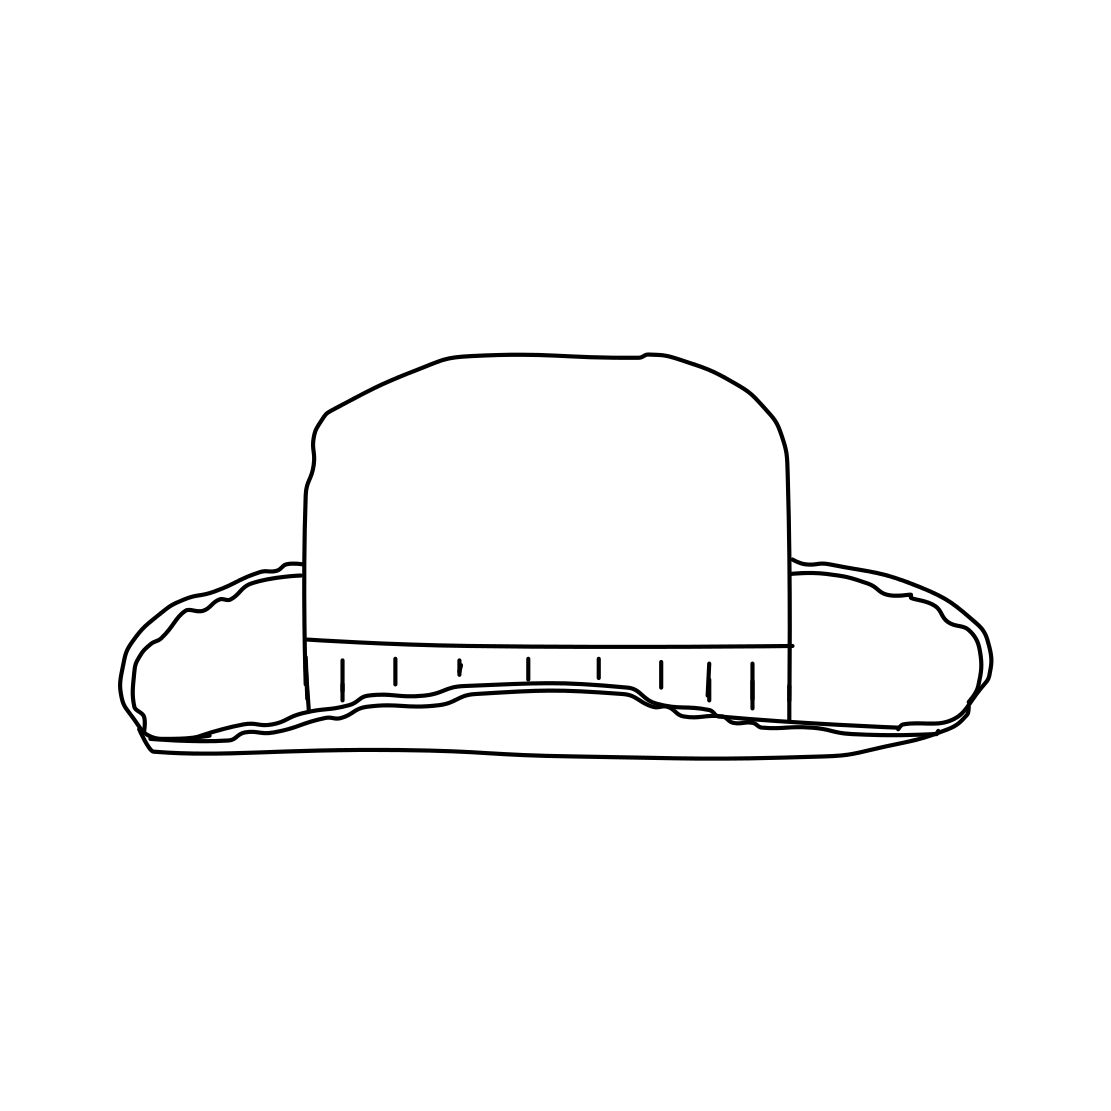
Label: hat